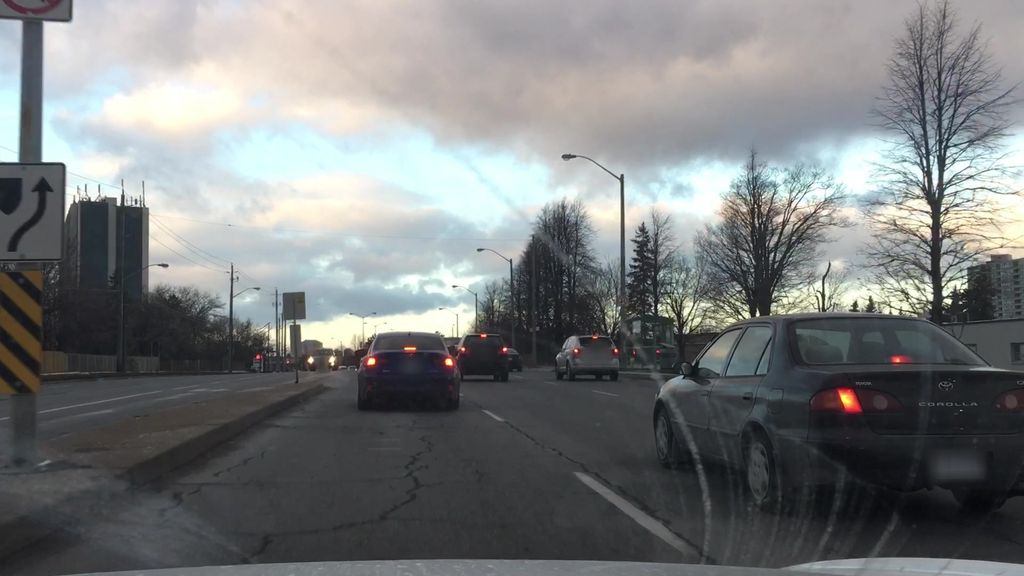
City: toronto